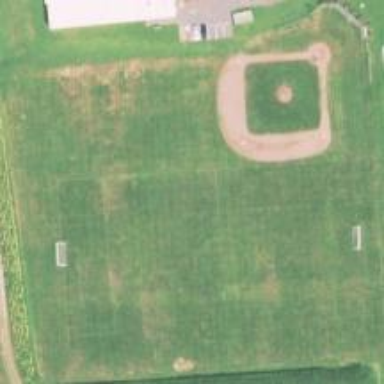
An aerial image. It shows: Baseball pitch for leisure land activities.